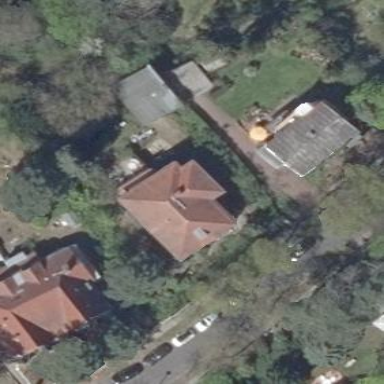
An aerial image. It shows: Detached building with hipped roof shape.